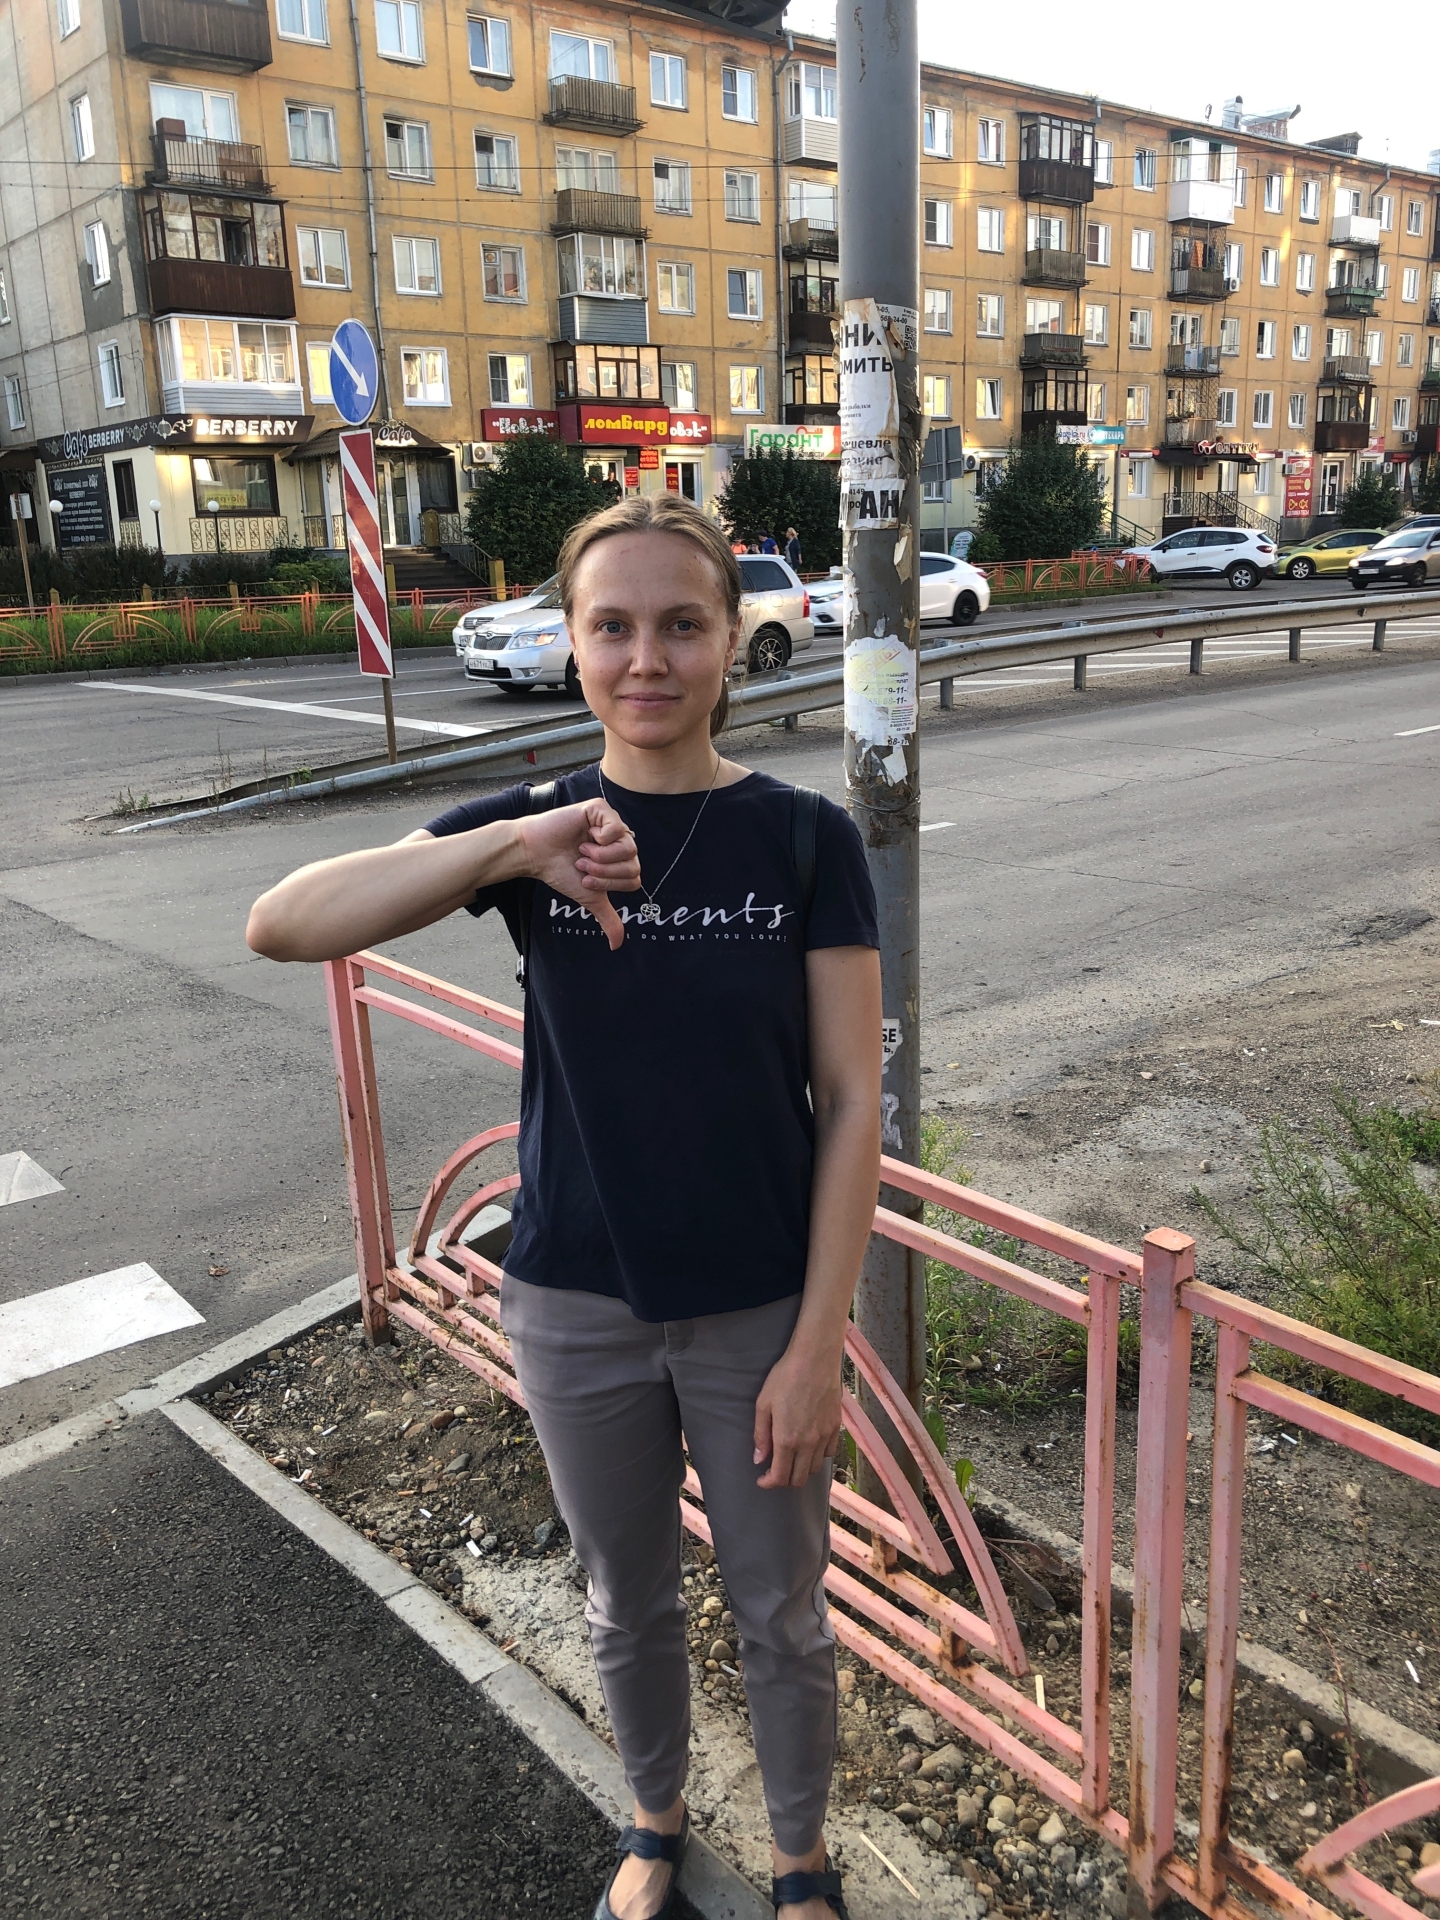
Label: clear